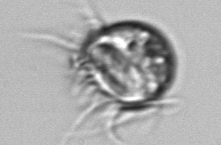
Label: Leegaardiella_ovalis